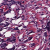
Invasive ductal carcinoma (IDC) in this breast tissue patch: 1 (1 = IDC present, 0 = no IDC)